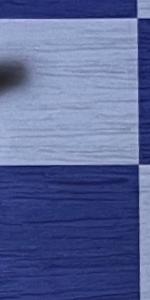
Label: Empty